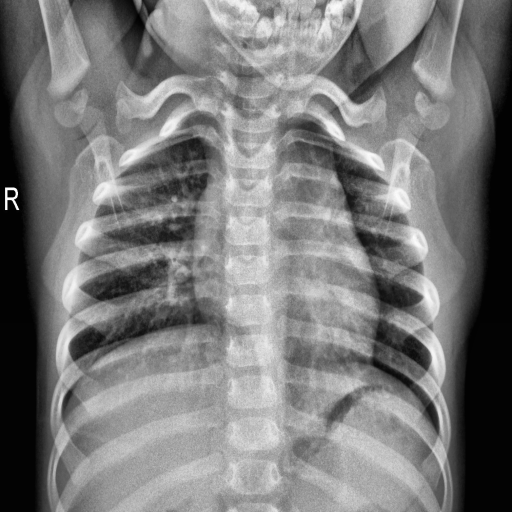
Finding: NORMAL